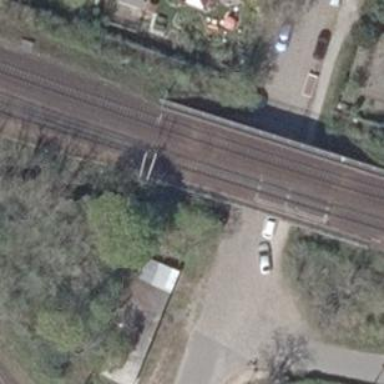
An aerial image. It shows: Railway track with contact lines for electrification.